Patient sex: M
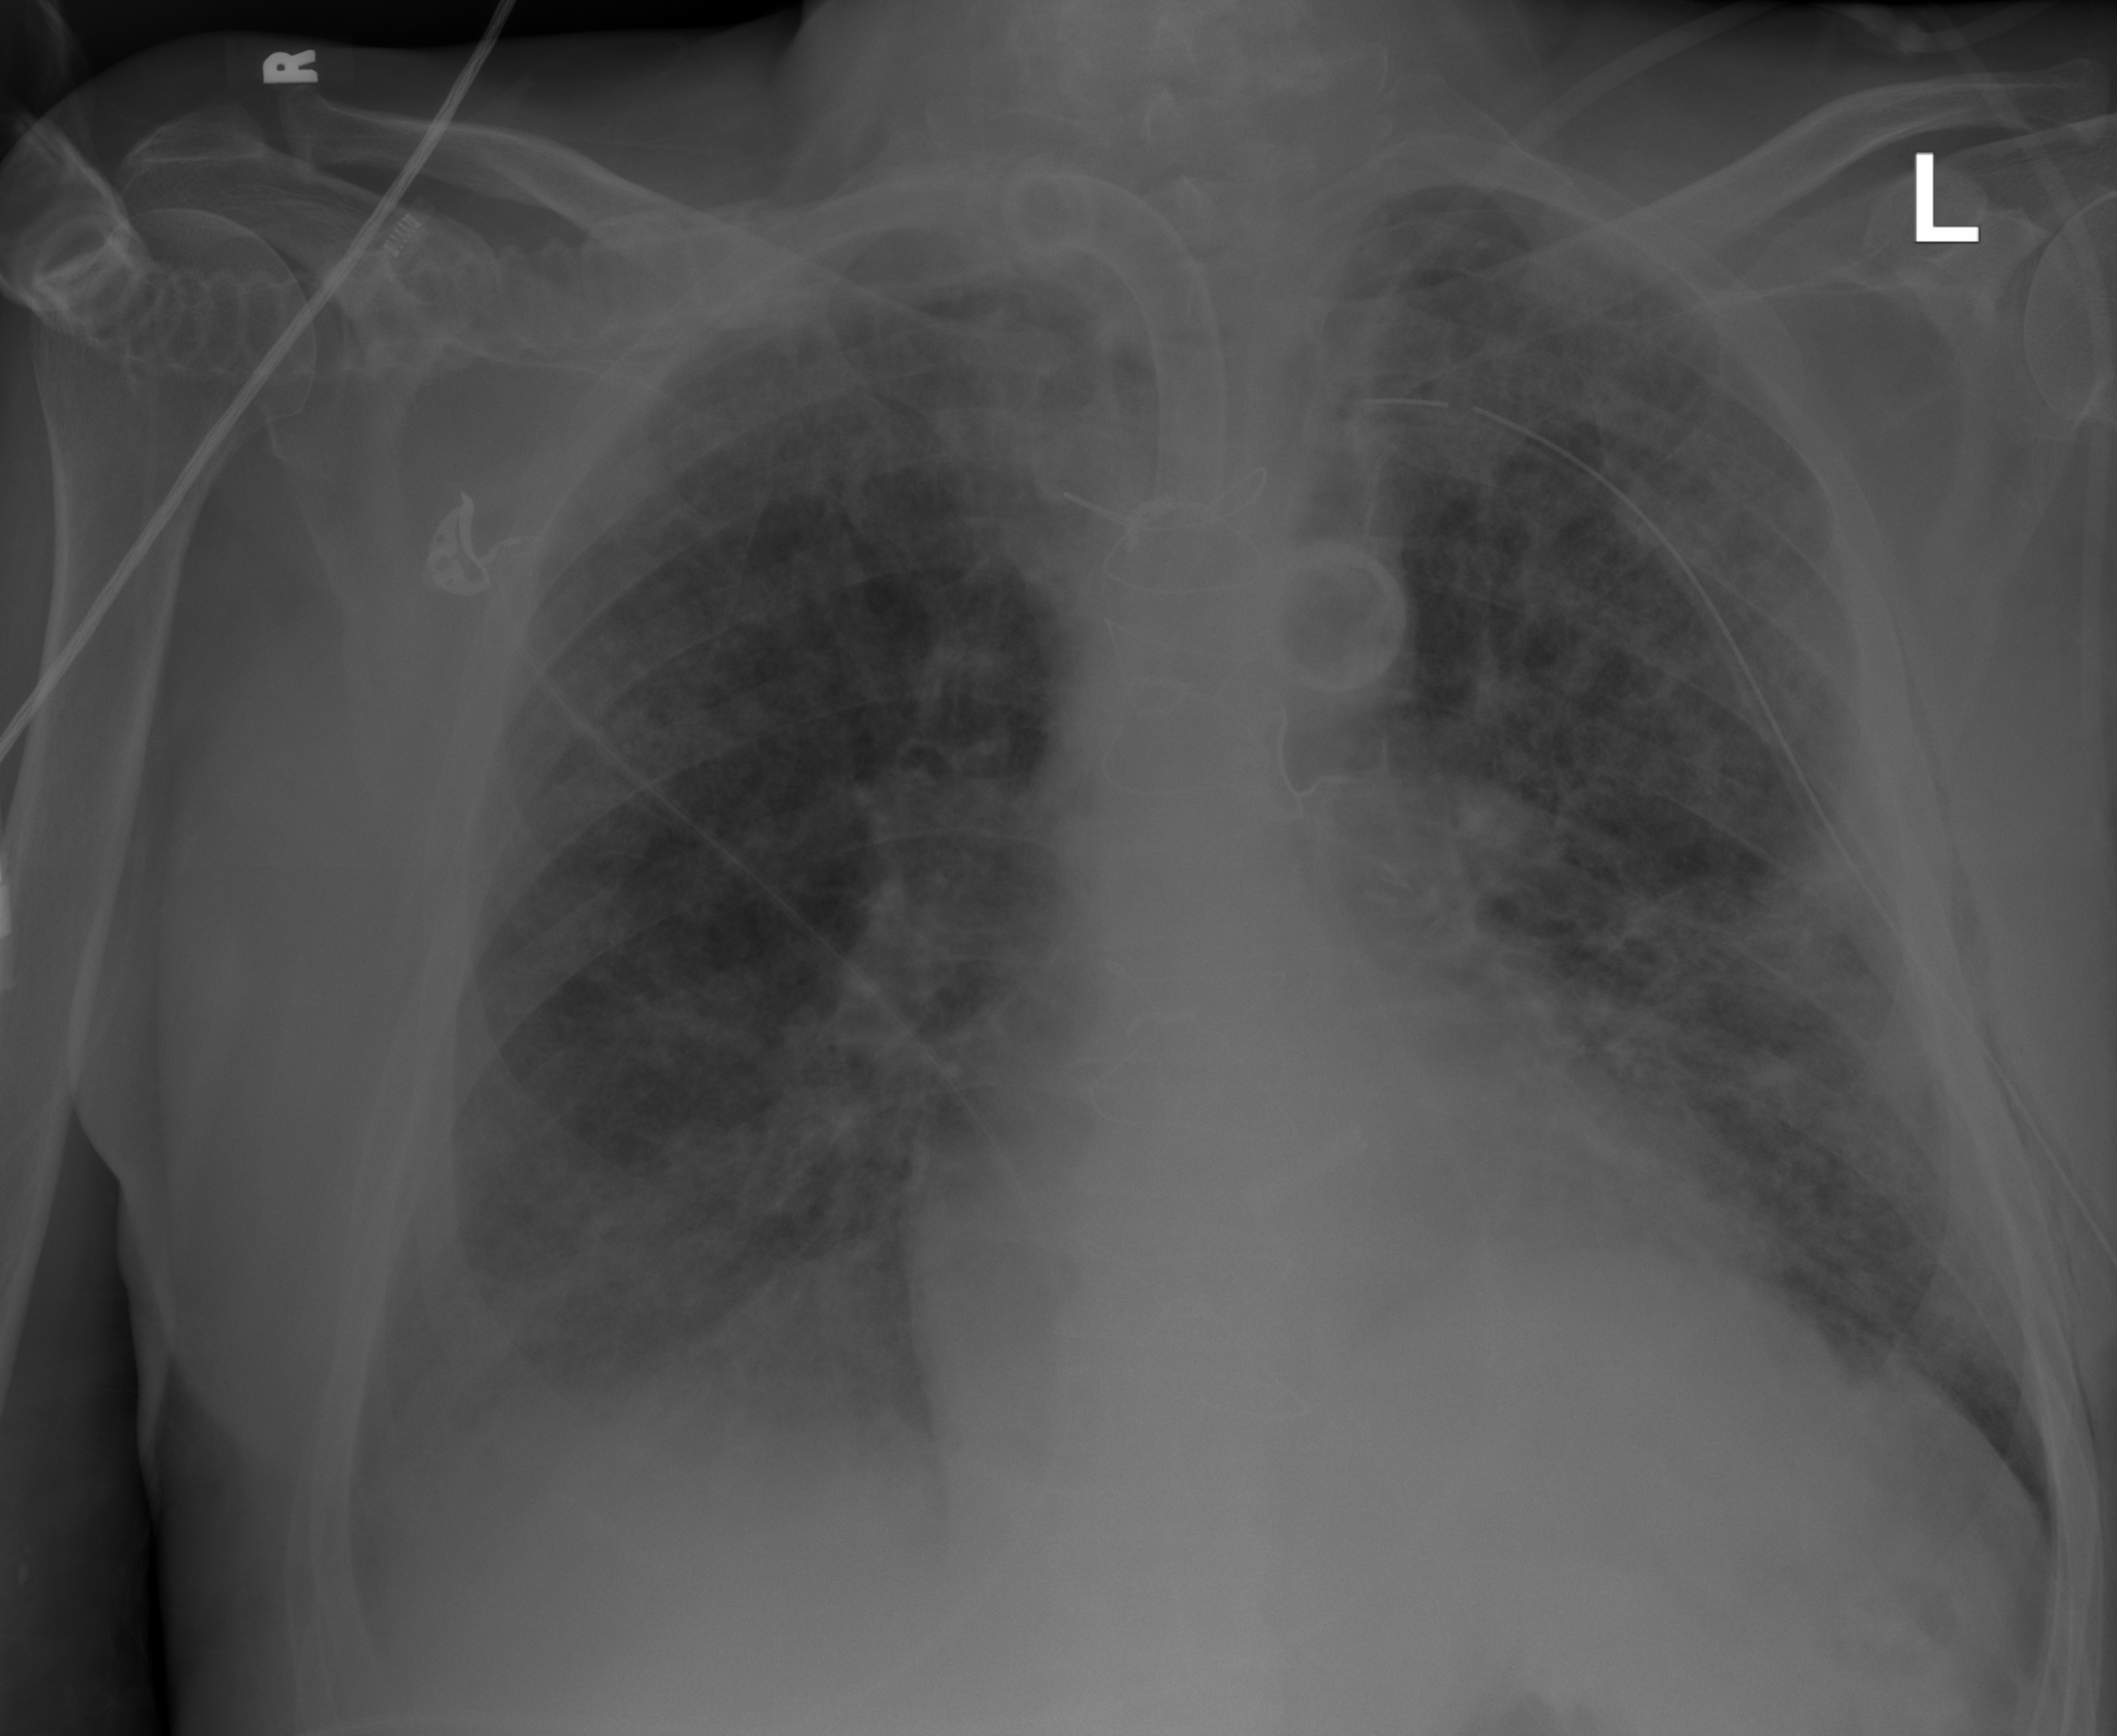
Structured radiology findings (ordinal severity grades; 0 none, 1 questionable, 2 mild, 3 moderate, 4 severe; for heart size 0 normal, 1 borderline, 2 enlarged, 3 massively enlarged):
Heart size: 2
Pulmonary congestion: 2
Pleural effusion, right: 2
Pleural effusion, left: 2
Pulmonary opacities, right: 0
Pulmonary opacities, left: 0
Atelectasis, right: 2
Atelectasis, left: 2